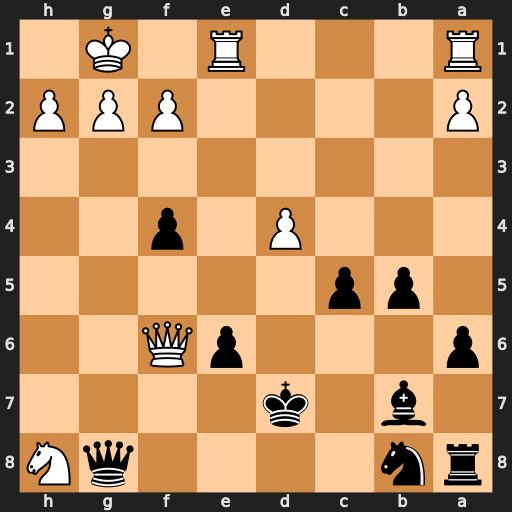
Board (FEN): rn4qN/1b1k4/p3pQ2/1pp5/3P1p2/8/P4PPP/R3R1K1
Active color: b
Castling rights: -
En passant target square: -
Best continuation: Qxg2#